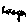
Label: hexagon